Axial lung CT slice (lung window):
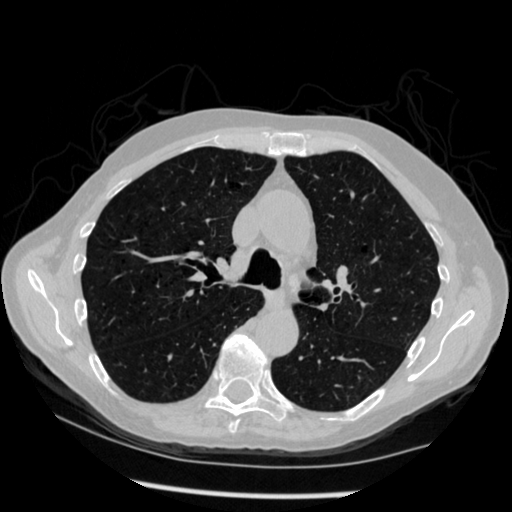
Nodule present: no